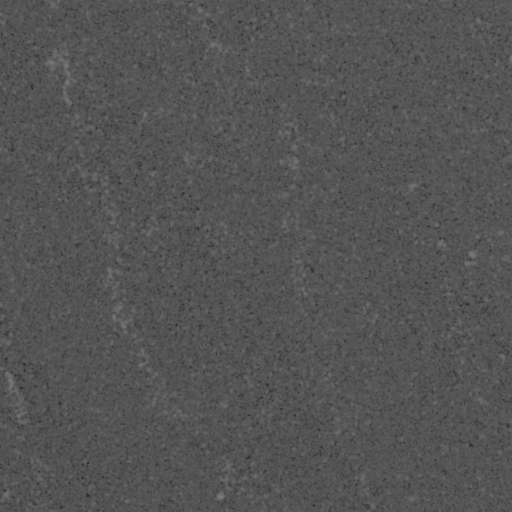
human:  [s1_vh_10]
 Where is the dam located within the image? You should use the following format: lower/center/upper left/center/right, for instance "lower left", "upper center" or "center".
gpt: The dam is located in the lower left of the image.
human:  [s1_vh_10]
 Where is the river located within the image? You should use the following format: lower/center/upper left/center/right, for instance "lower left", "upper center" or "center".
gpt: The river is located in the lower left of the image.
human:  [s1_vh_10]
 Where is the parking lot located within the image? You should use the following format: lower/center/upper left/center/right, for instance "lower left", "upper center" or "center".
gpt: There is no parking lot in the image.

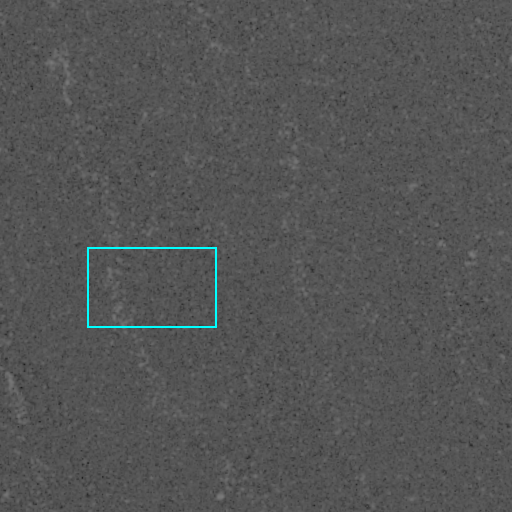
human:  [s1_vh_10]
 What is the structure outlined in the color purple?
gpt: There is no purple outline.
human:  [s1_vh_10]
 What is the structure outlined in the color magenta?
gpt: There is no structure outlined in magenta.